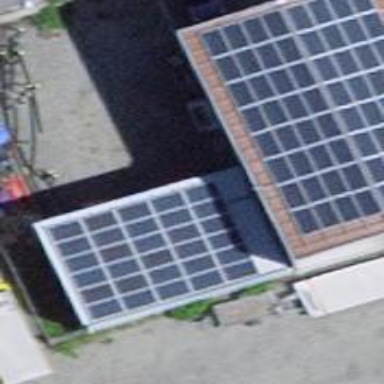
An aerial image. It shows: Solar power generator with photovoltaic panels.